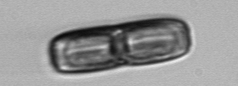
Label: Ephemera